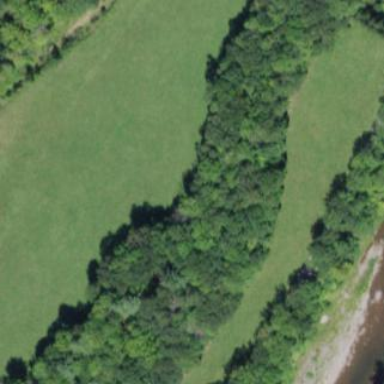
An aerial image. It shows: Beautiful woodland area.